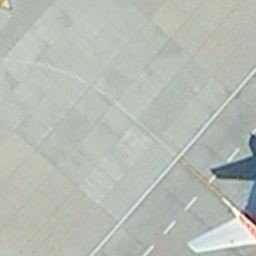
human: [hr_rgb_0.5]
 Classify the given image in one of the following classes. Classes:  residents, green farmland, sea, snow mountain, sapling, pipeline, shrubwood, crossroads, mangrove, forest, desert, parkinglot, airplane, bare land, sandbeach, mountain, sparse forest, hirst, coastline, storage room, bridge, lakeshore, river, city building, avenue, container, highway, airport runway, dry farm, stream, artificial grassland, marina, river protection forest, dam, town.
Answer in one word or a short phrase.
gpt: airport runway